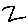
Label: zigzag